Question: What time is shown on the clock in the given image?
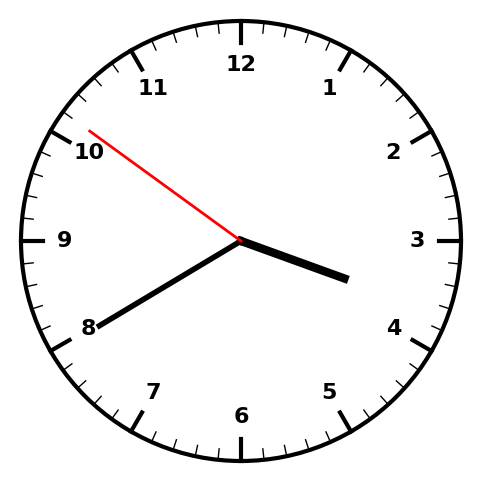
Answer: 03:39:51